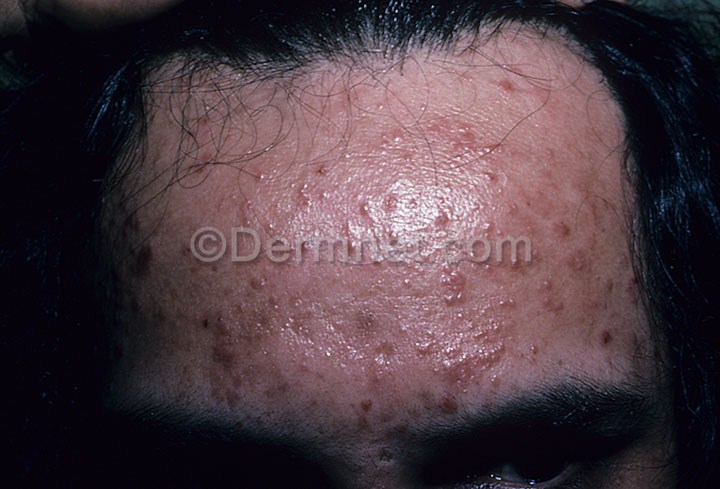
Disease: Warts Molluscum and other Viral Infections